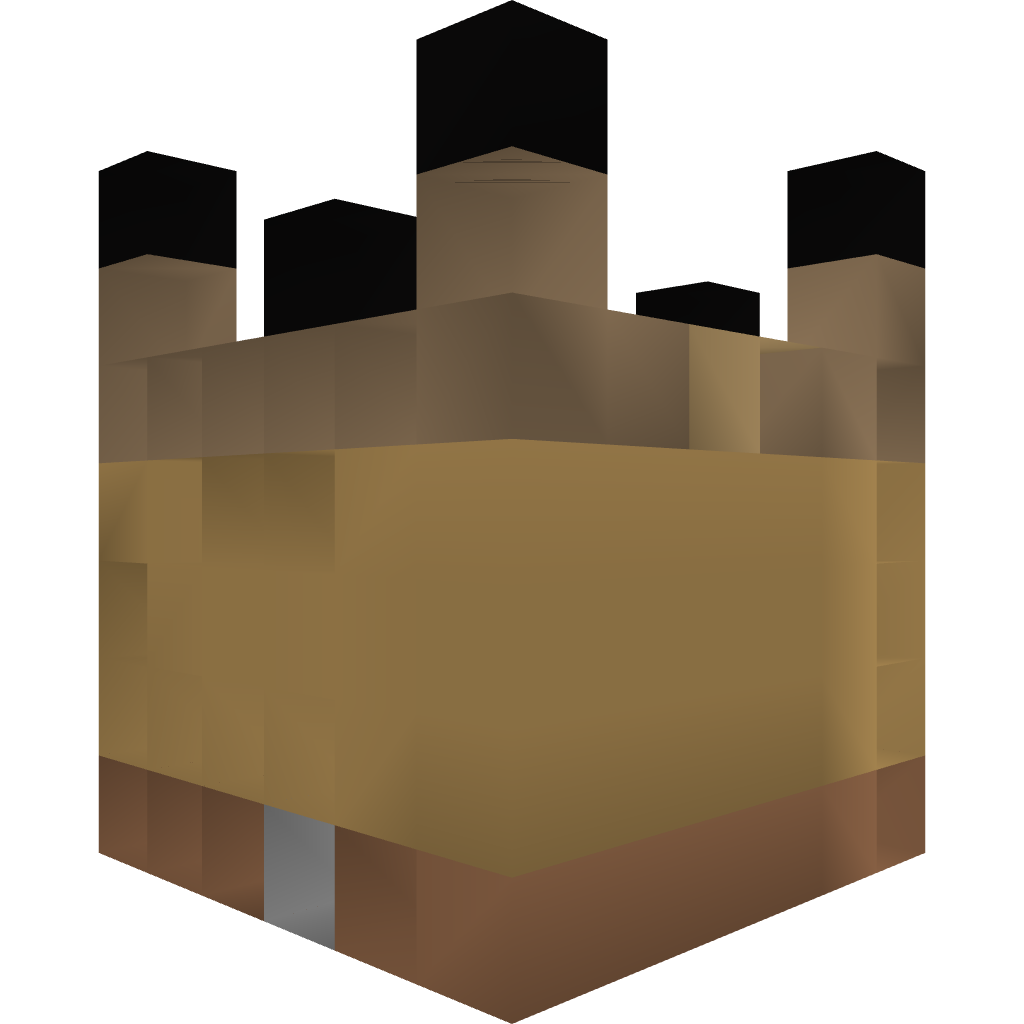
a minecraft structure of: Boat Dock